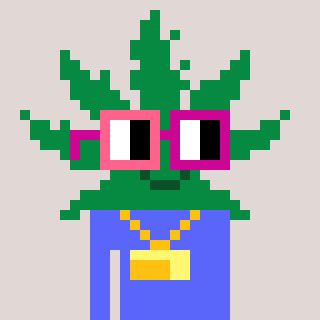
a pixel art character with square pink and red glasses, a weed-shaped head and a purple-colored body on a warm background